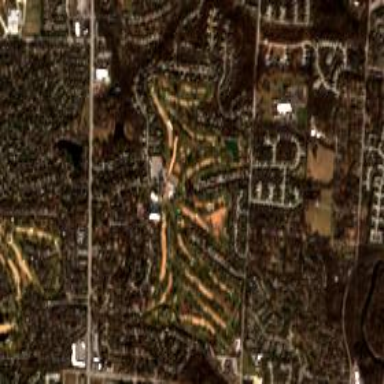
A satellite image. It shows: Golf course.